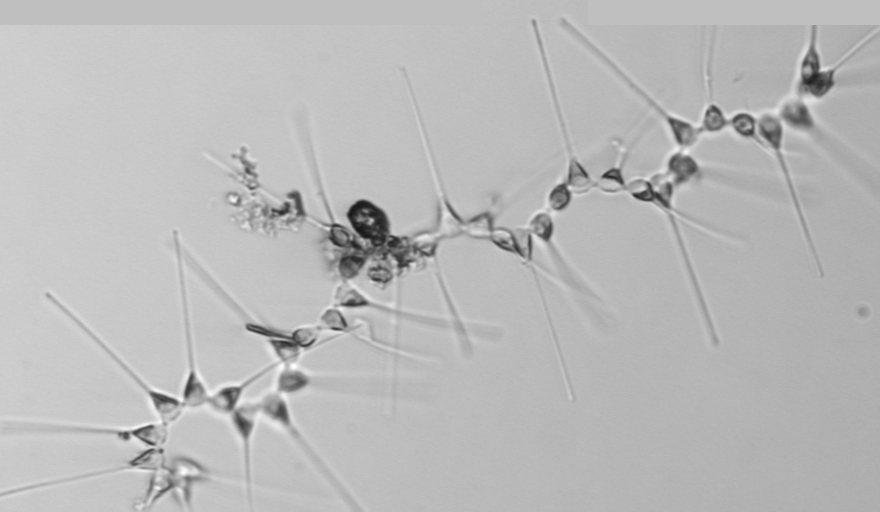
Label: Asterionellopsis_glacialis